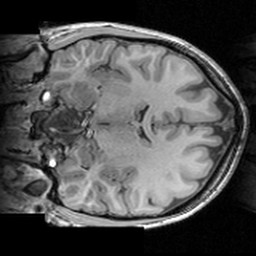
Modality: T1w
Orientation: coronal
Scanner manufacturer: siemens
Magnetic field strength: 3 T
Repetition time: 1.63 s
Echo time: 0.00311 s